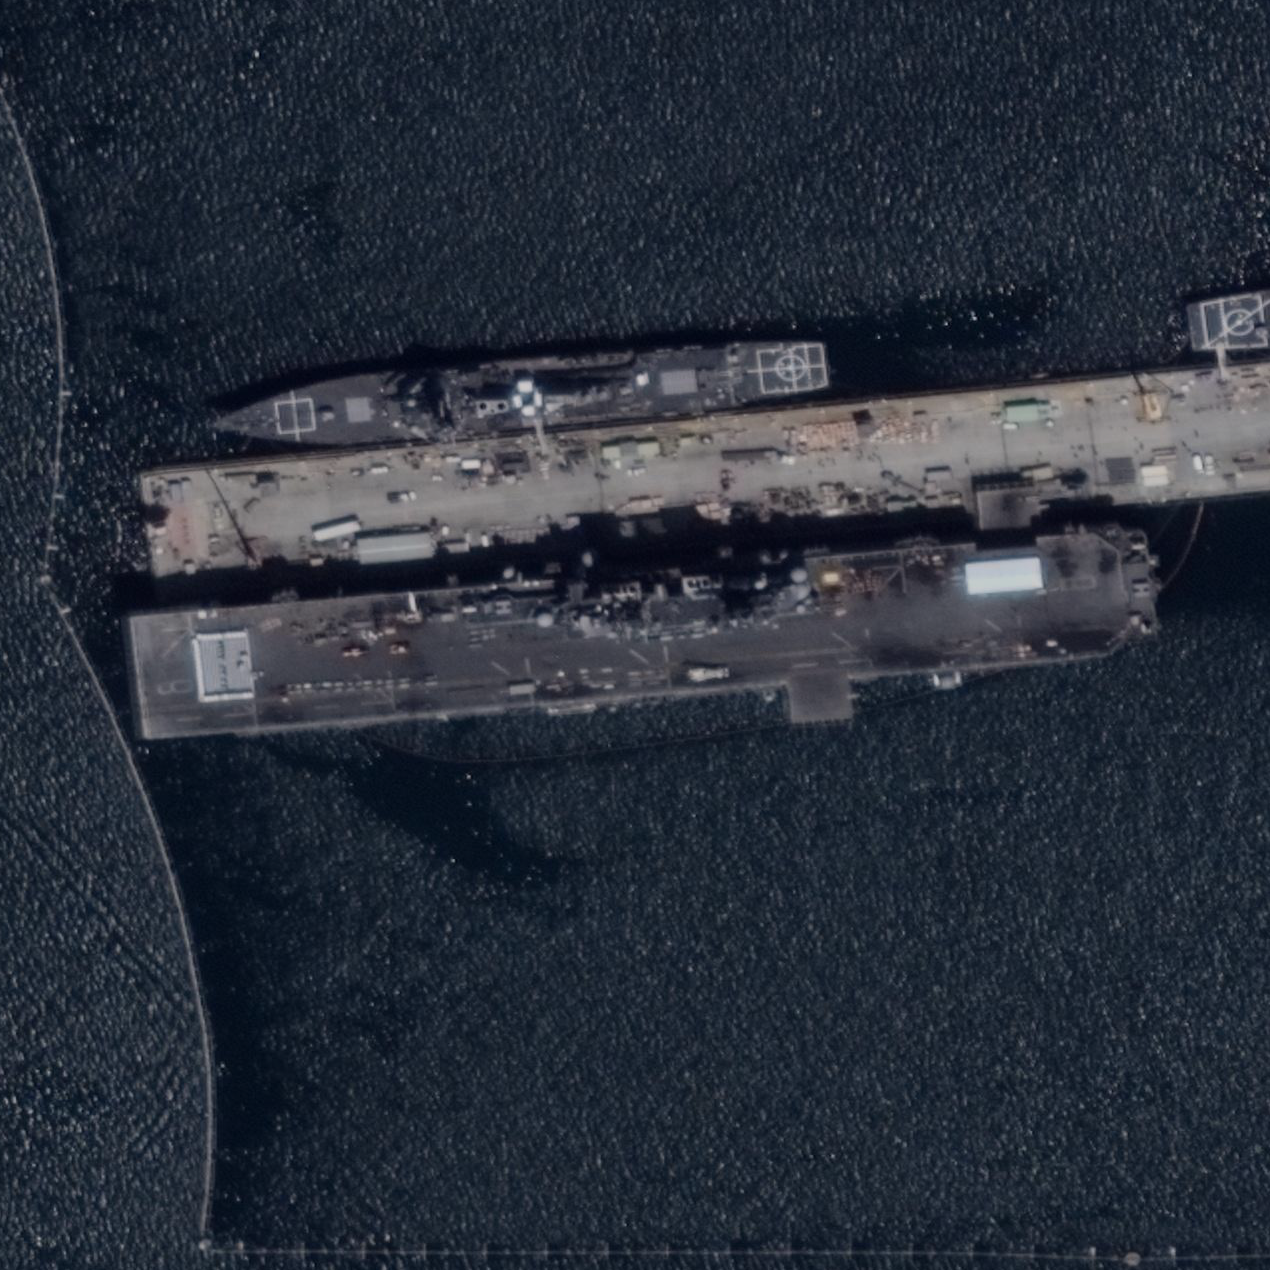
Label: assault